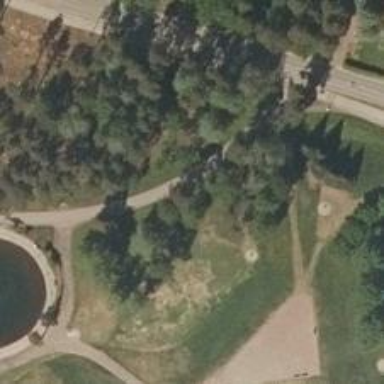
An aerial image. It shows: Disc golf tee.